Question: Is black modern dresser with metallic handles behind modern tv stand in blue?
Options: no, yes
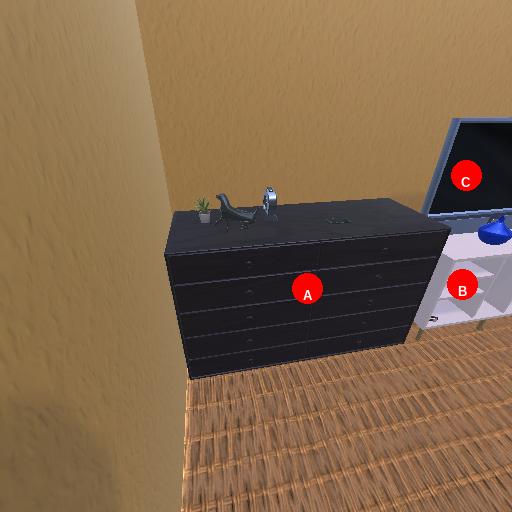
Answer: no